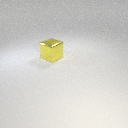
large yellow metal cube